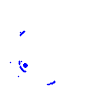
Particle: pion